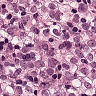
Metastatic tissue present: yes